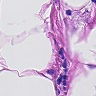
Metastatic tissue present: no